Question: I am trying to nest a LinearLayout inside a LinearLayout.
Here is my Code.
'''
<?xml version="1.0" encoding="utf-8"?>
<LinearLayout xmlns:android="http://schemas.android.com/apk/res/android"
android:orientation="vertical"
android:layout_width="fill_parent"
android:layout_height="fill_parent"
>
<LinearLayout xmlns:android="http://schemas.android.com/apk/res/android"
android:orientation="horizontal"
android:layout_width="fill_parent"
android:layout_height="fill_parent"
>
<TextView
android:layout_width="wrap_content"
android:layout_height="wrap_content"
android:text="ABC"
/>
<EditText
android:layout_width="wrap_content"
android:layout_height="wrap_content"
android:text=""
/>
</LinearLayout>
<LinearLayout xmlns:android="http://schemas.android.com/apk/res/android"
android:orientation="horizontal"
android:layout_width="fill_parent"
android:layout_height="fill_parent"
>
<TextView
android:layout_width="wrap_content"
android:layout_height="wrap_content"
android:text="ABC"
/>
<EditText
android:layout_width="wrap_content"
android:layout_height="wrap_content"
android:text=""
/>
</LinearLayout>
</LinearLayout>
'''
The idea was to have a LinearLayout that is vertical, so, enabling me to have a bunch of rows.
Each row would consist of a label followed by a textbox.. or rather, a TextView followed by an EditText
So within a Vertical LinearLayout i'd nest multiple Horizontal LinearLayout objects.. That was the idea. But it hasn't worked.
Currently I have

I want and expect my code to produce a second row
But the second row isn't appearing.
My second horizontal LinearLayout, (the second of my nested LinearLayout objects, doesn't seem to be having any effect.
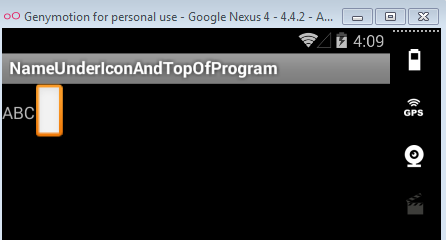
Answer: Instead of using 'android:layout_height="fill_parent"' on your first children 'LinearLayout' use the 'android:layout_height="wrap_content"'.